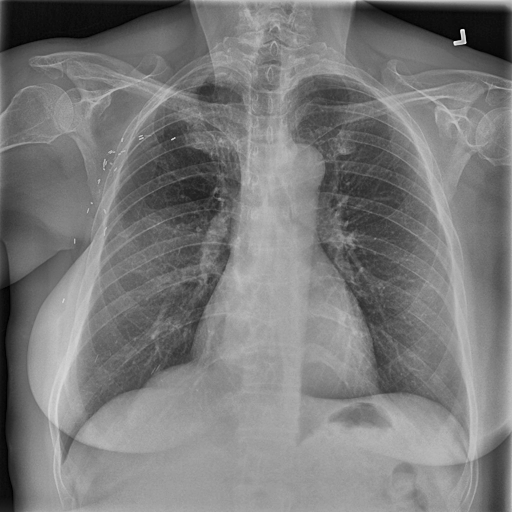
Finding: NORMAL